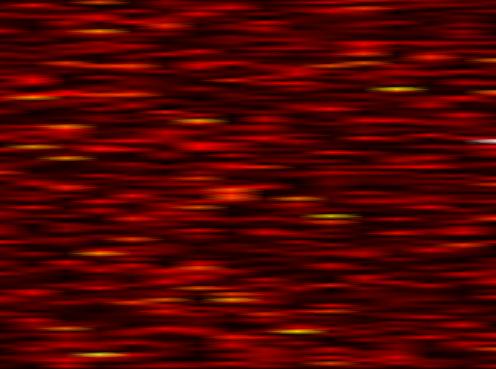
Label: UFMC